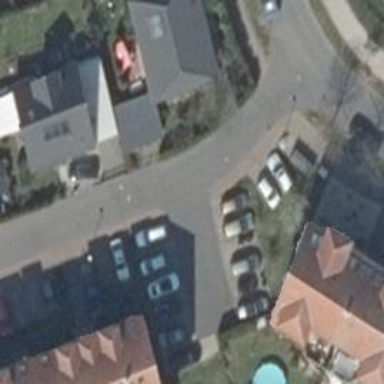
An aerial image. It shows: Smooth asphalt road in residential area.